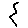
Label: zigzag